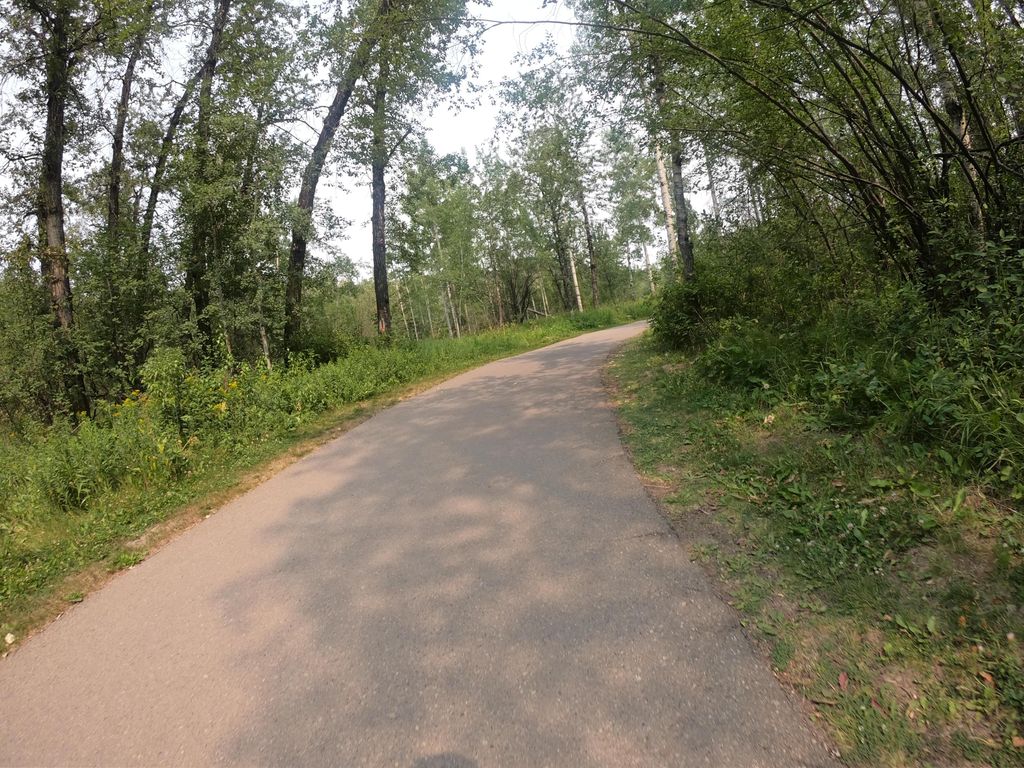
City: calgary